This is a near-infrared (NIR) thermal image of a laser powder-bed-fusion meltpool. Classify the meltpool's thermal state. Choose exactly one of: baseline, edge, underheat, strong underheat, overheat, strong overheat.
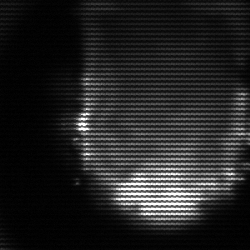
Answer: baseline